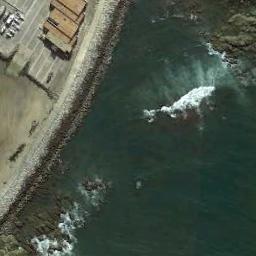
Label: beach